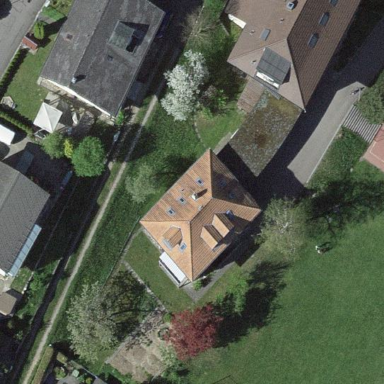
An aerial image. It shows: Residential building.